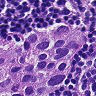
Metastatic tissue present: yes